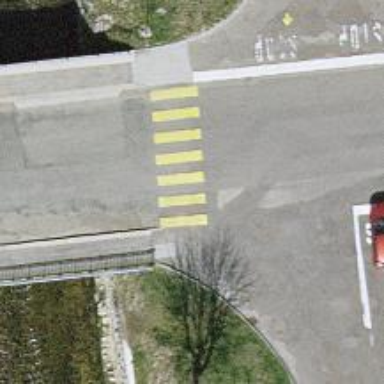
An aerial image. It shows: Uncontrolled zebra crossing with zebra markings.